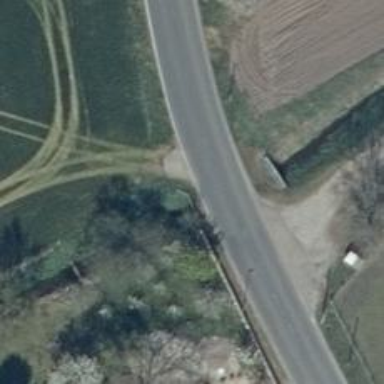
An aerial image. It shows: Tertiary road on bridge with asphalt surface.